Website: slack
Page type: payment
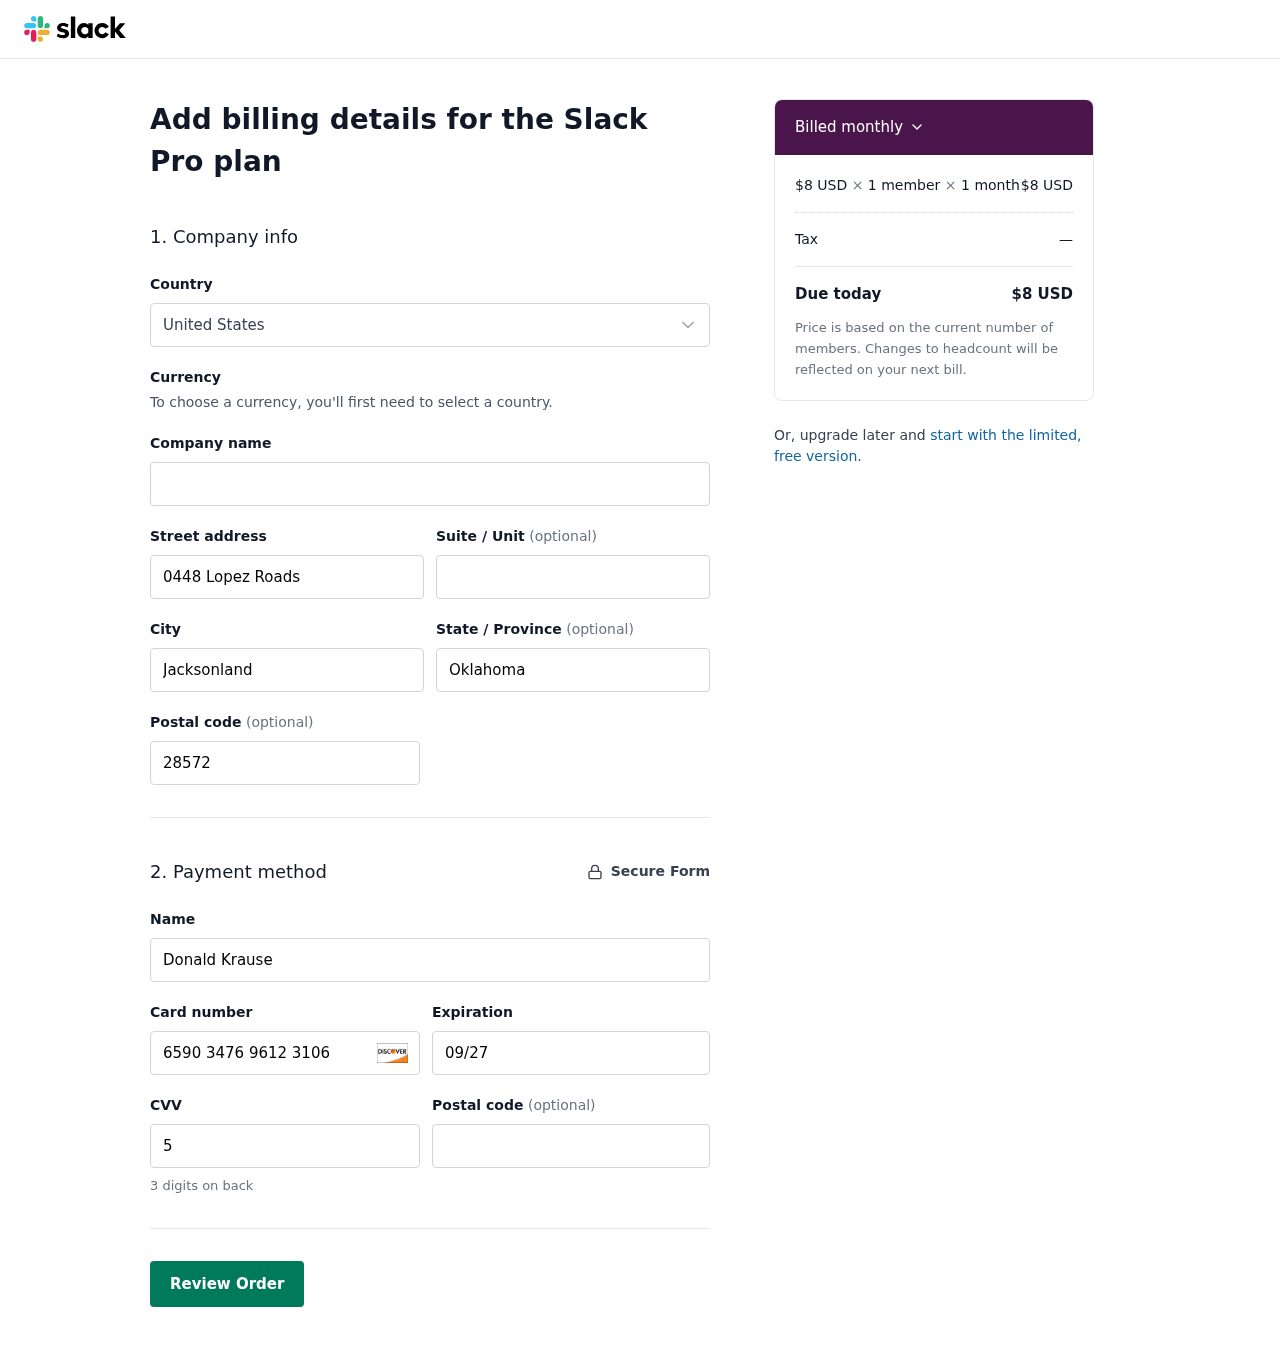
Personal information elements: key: PII_COUNTRY
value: United States
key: PII_STREET
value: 0448 Lopez Roads
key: PII_CITY
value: Jacksonland
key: PII_STATE
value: Oklahoma
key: PII_POSTCODE
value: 28572
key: PII_FULLNAME
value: Donald Krause
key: PII_CARD_NUMBER
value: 6590 3476 9612 3106
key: PII_CARD_EXPIRY
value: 09/27
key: PII_CARD_CVV
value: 576
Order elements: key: ORDER_PRICE_PER_MEMBER
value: $8 USD
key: ORDER_NUM_MEMBERS
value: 1 member
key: ORDER_NUM_MONTHS
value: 1 month
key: ORDER_SUBTOTAL
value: $8 USD
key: ORDER_TAX
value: —
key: ORDER_TOTAL
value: $8 USD